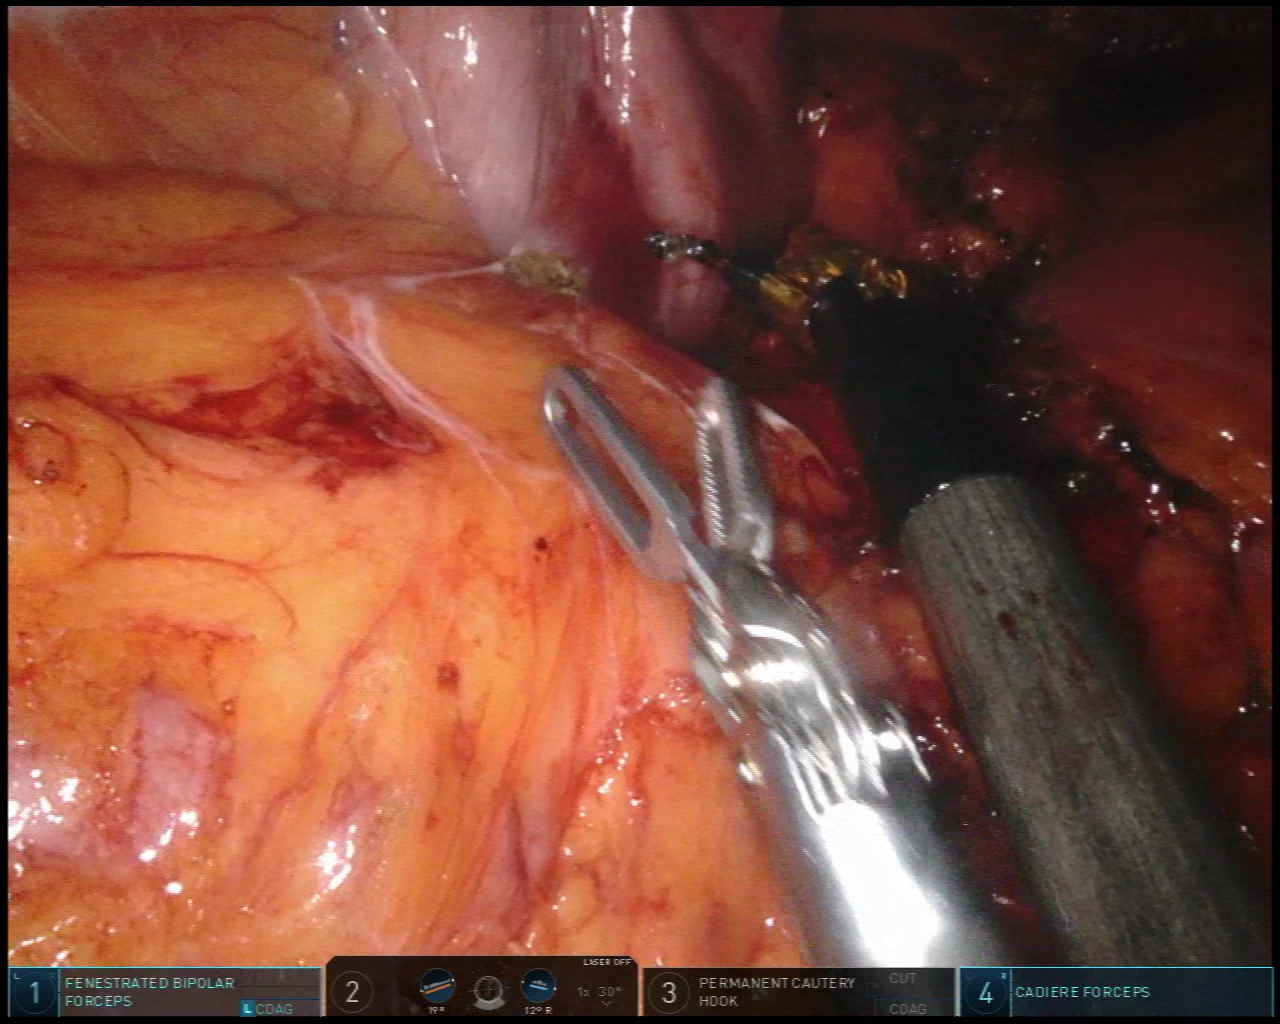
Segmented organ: stomach
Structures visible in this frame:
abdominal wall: no
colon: yes
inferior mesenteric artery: no
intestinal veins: no
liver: no
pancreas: no
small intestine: no
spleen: no
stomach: yes
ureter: no
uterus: no
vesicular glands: no